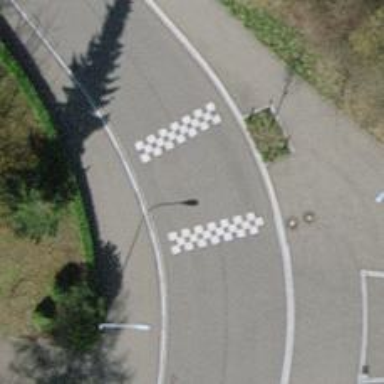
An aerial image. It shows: Traffic calming cushion.